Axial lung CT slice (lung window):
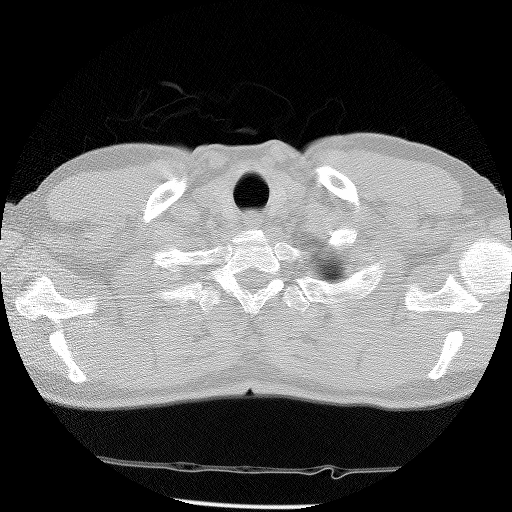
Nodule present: no